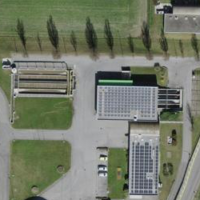
EUNIS habitat code: 52
Species observed at this site:
Cyperus esculentus